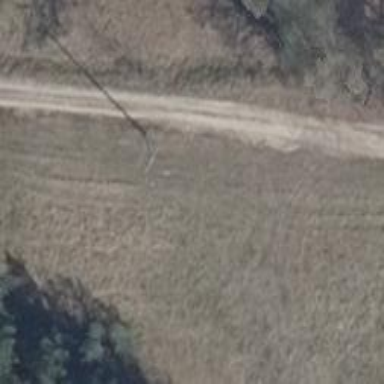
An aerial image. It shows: Minor power line.